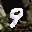
Label: 9